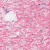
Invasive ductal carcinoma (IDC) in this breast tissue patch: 0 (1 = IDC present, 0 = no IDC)